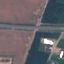
Label: Highway